Interaction volume radius: 10 \u00c5
Interaction volume height: 10 \u00c5
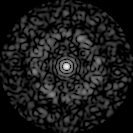
Disorder parameter: 0.8038